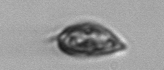
Label: Prorocentrum_triestinum